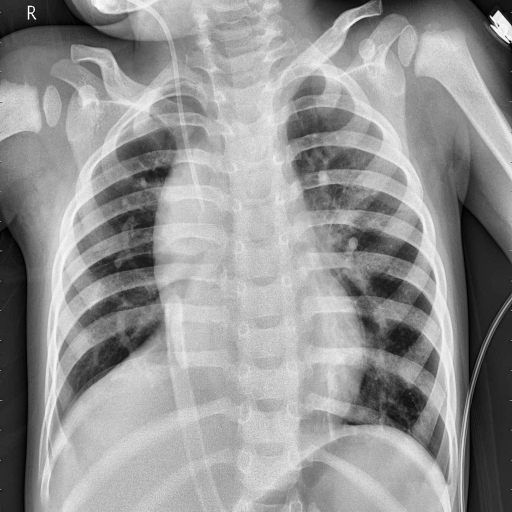
Finding: PNEUMONIA